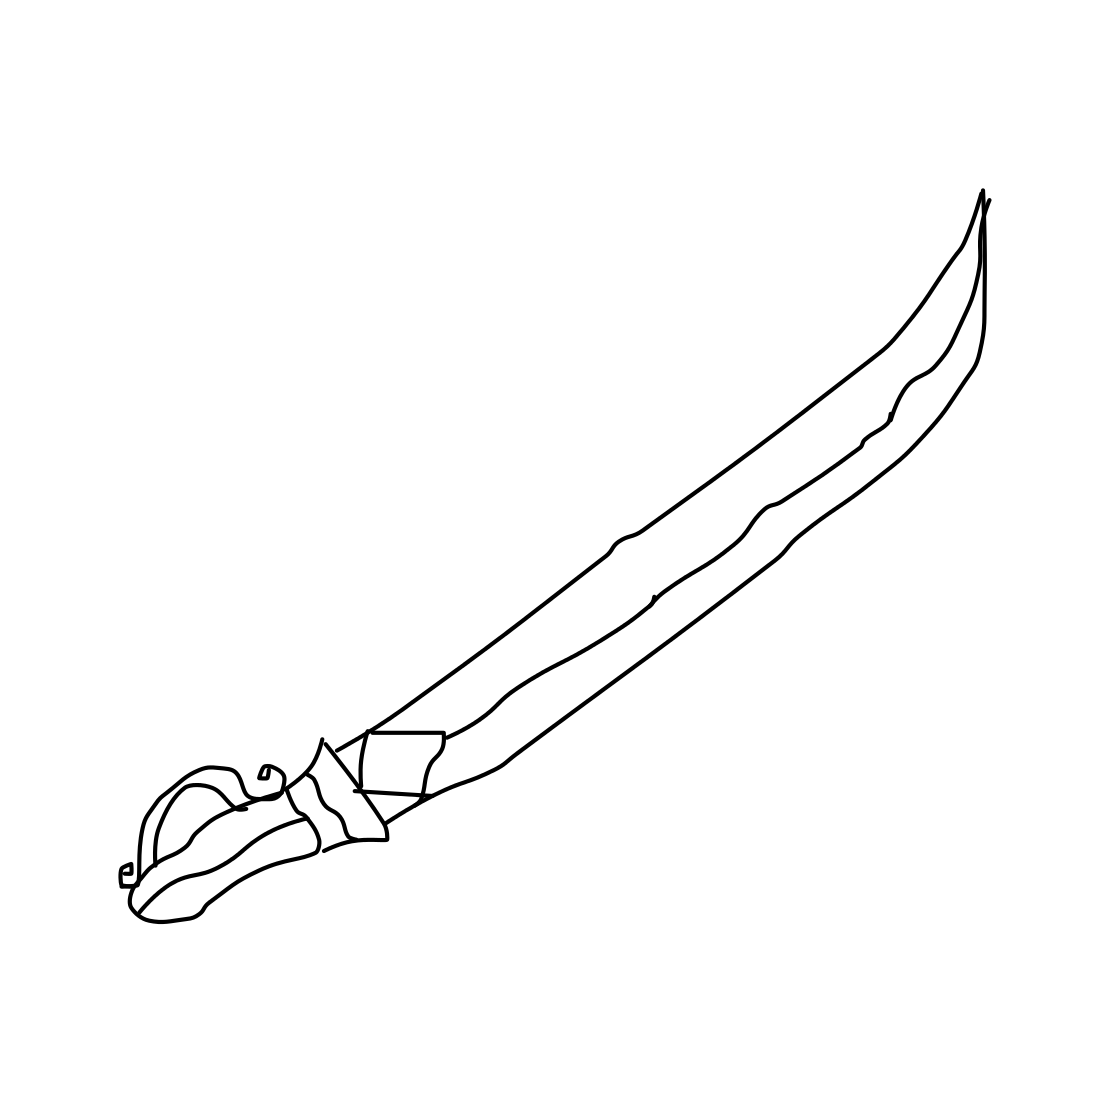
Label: sword